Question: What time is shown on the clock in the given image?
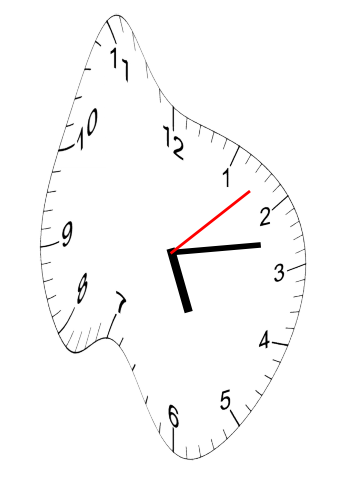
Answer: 05:13:08